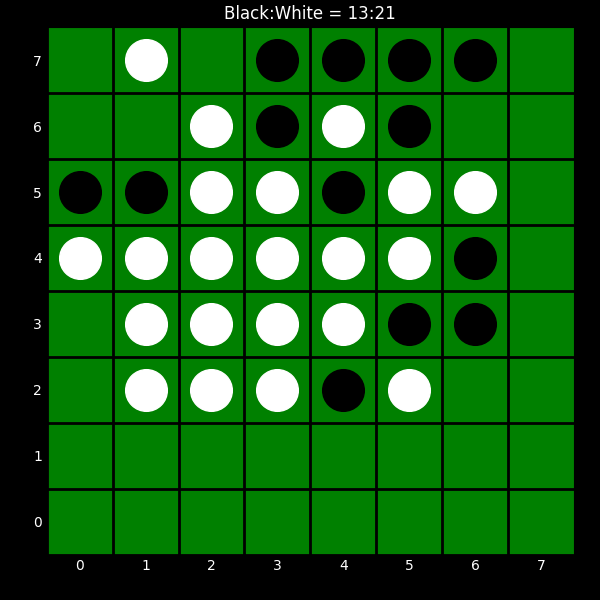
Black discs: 13
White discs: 21